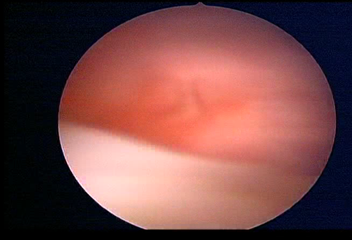
Modality: WLC
Class: Normal mucosa
Bladder cancer association: No